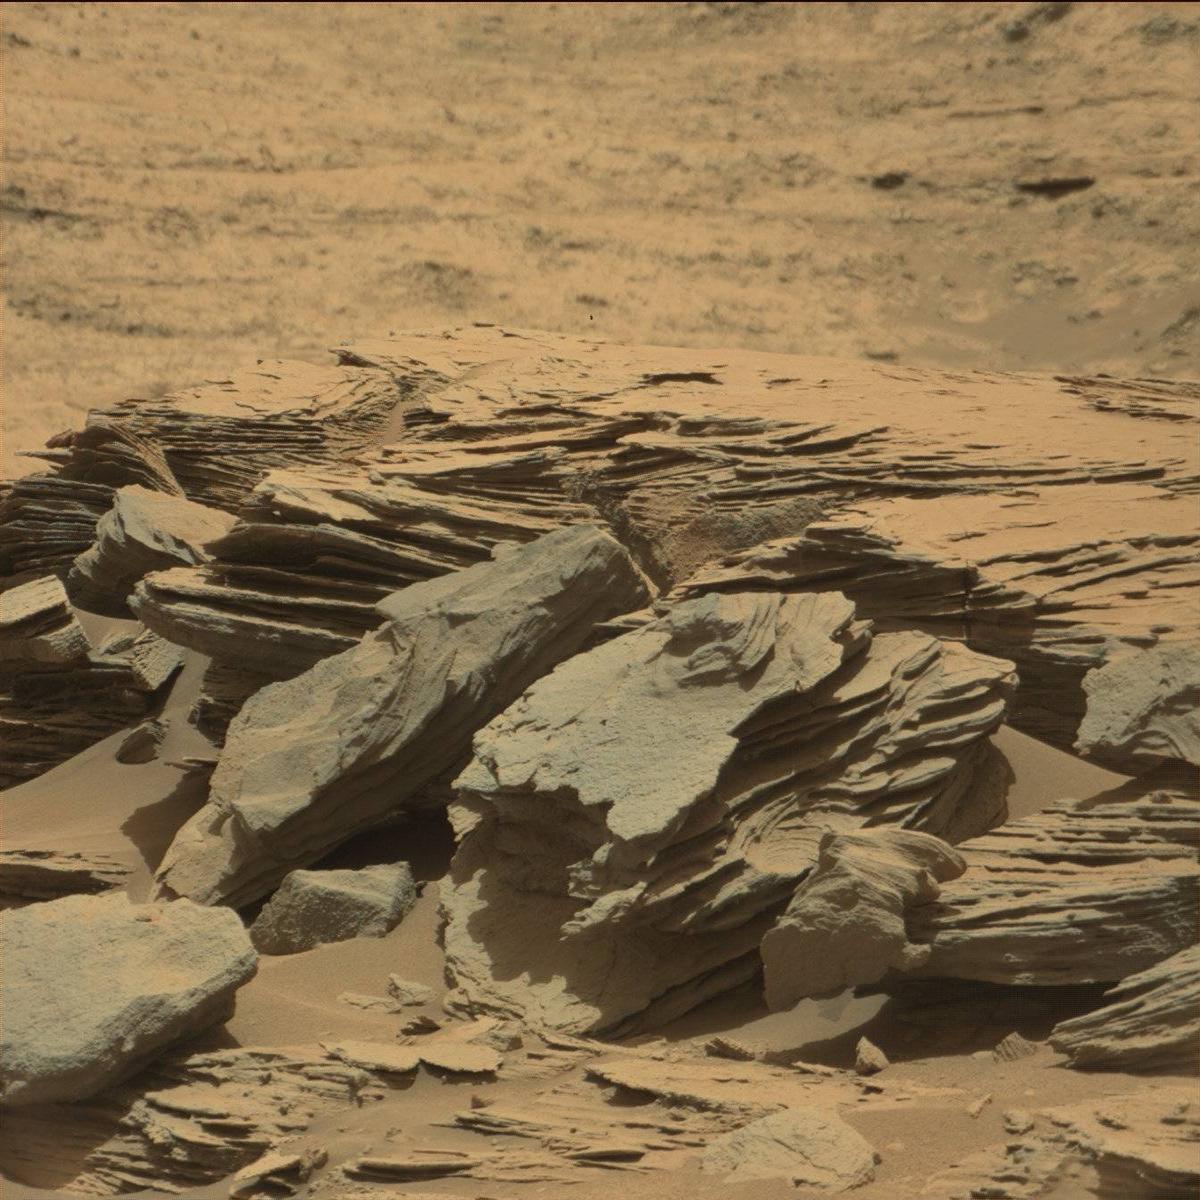
Terrain classes present: Bedrock, Rock, Sand / Soil